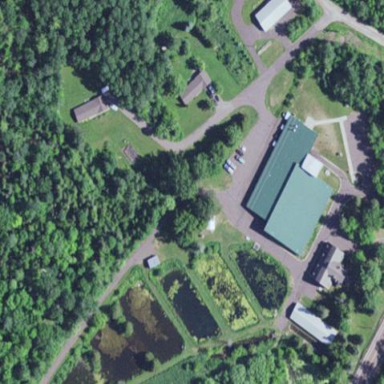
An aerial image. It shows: Park with fish hatchery.